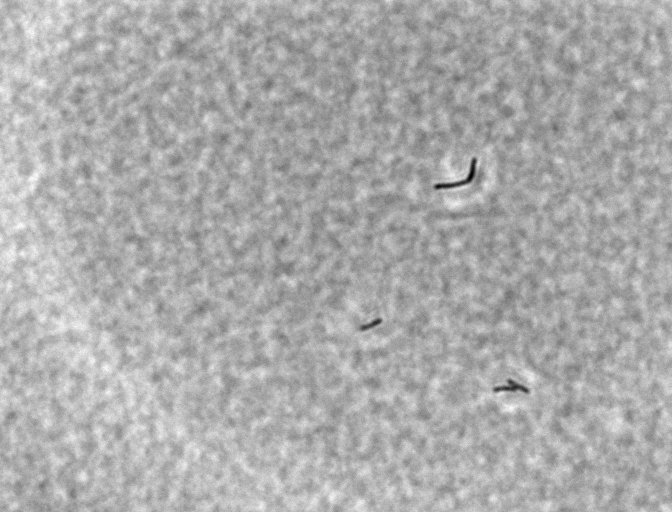
Phase contrast microscopy, 60x objective, 3 h incubation